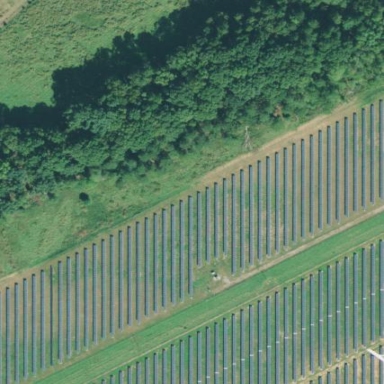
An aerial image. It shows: Solar power plant with photovoltaic technology surrounded by fence.